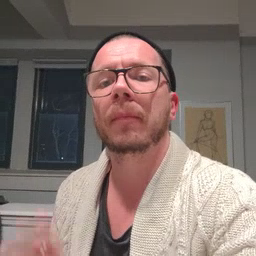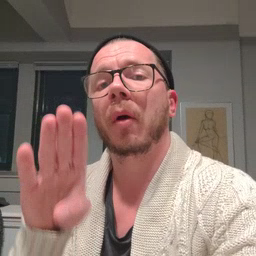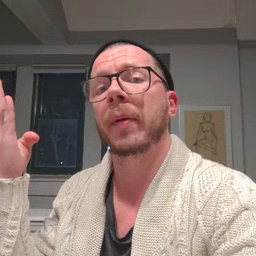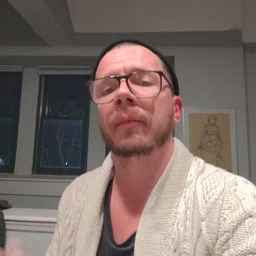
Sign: open